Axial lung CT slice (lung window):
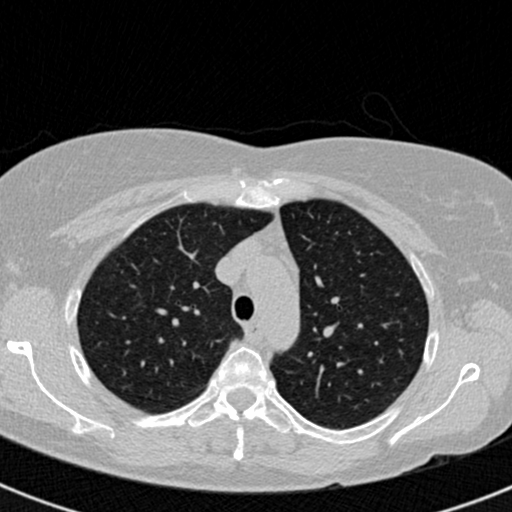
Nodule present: no